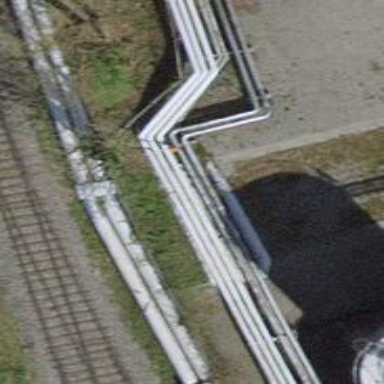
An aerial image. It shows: Pipeline structure is shown.